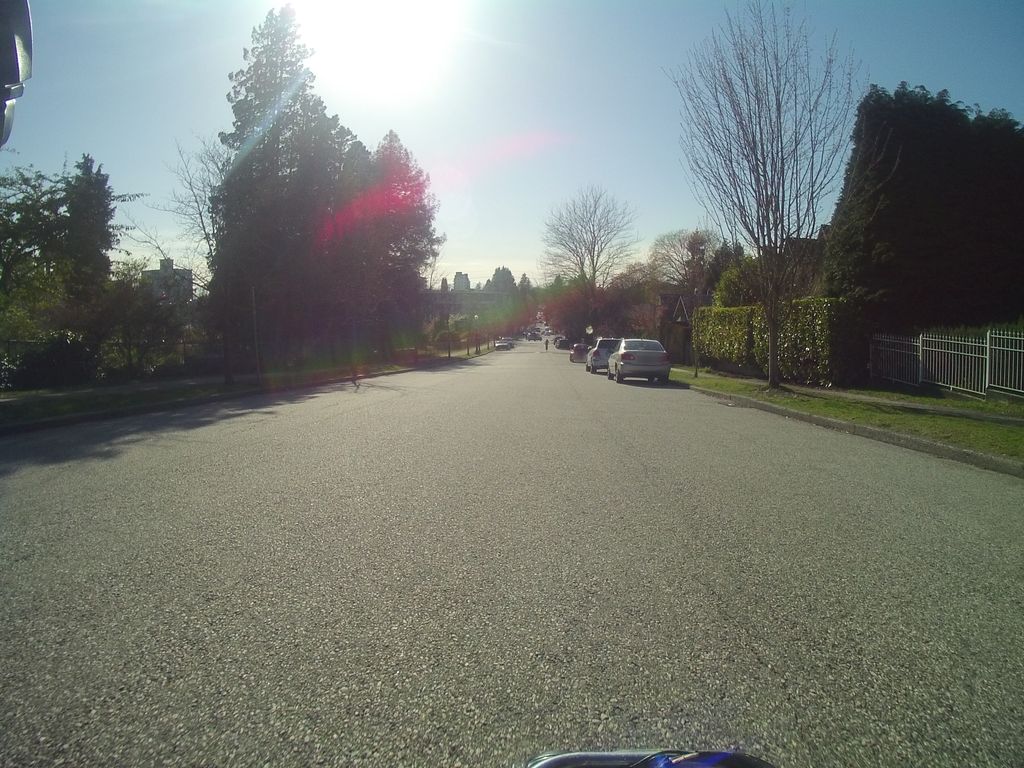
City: vancouver